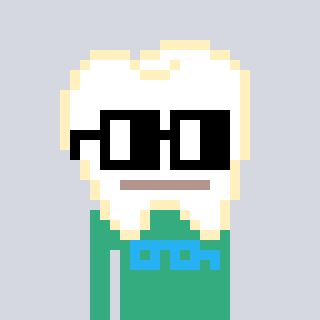
a pixel art character with square black glasses, a tooth-shaped head and a teal-colored body on a cool background